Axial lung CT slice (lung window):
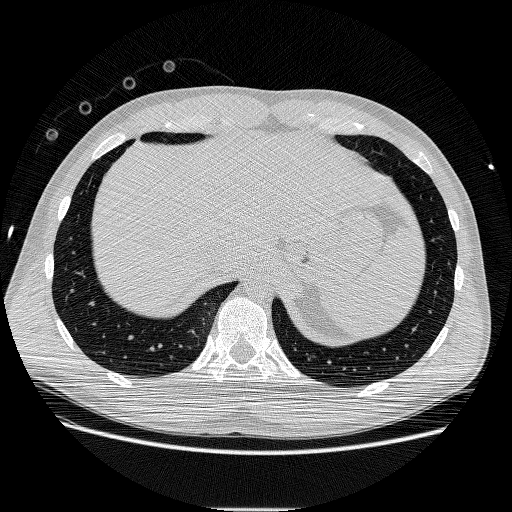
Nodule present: no